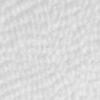
Label: no_change